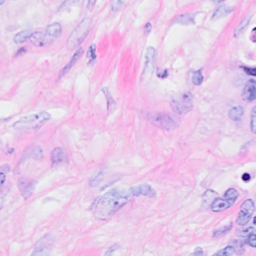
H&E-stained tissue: Breast